Field crop: maize
Growth stage: 2
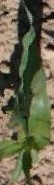
Species: maize